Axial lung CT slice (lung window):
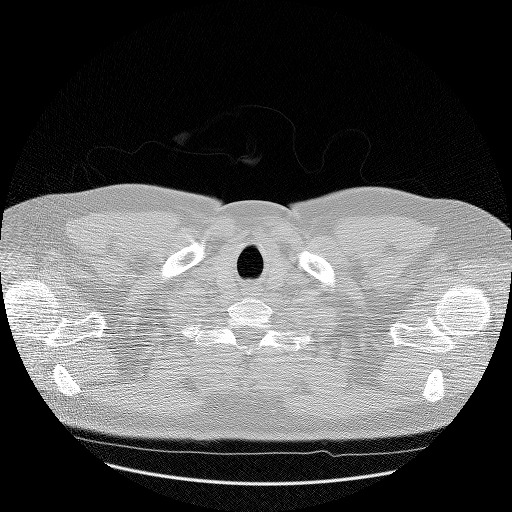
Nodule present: no